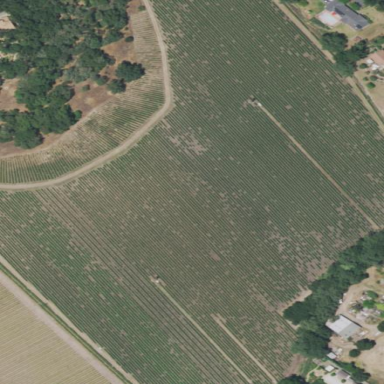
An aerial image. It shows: Vineyard growing grapes.